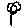
Label: flower